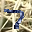
Label: 7